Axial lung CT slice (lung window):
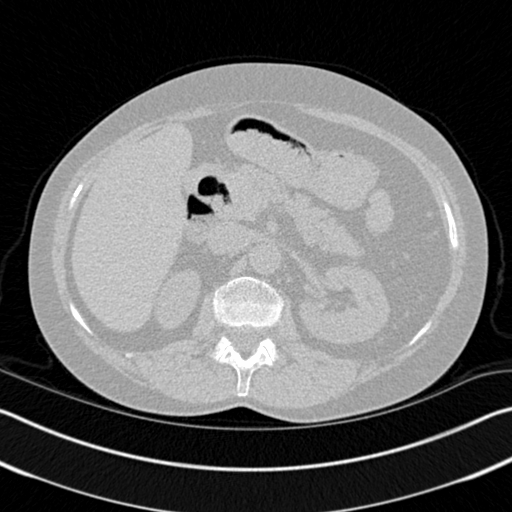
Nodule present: no